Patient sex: F
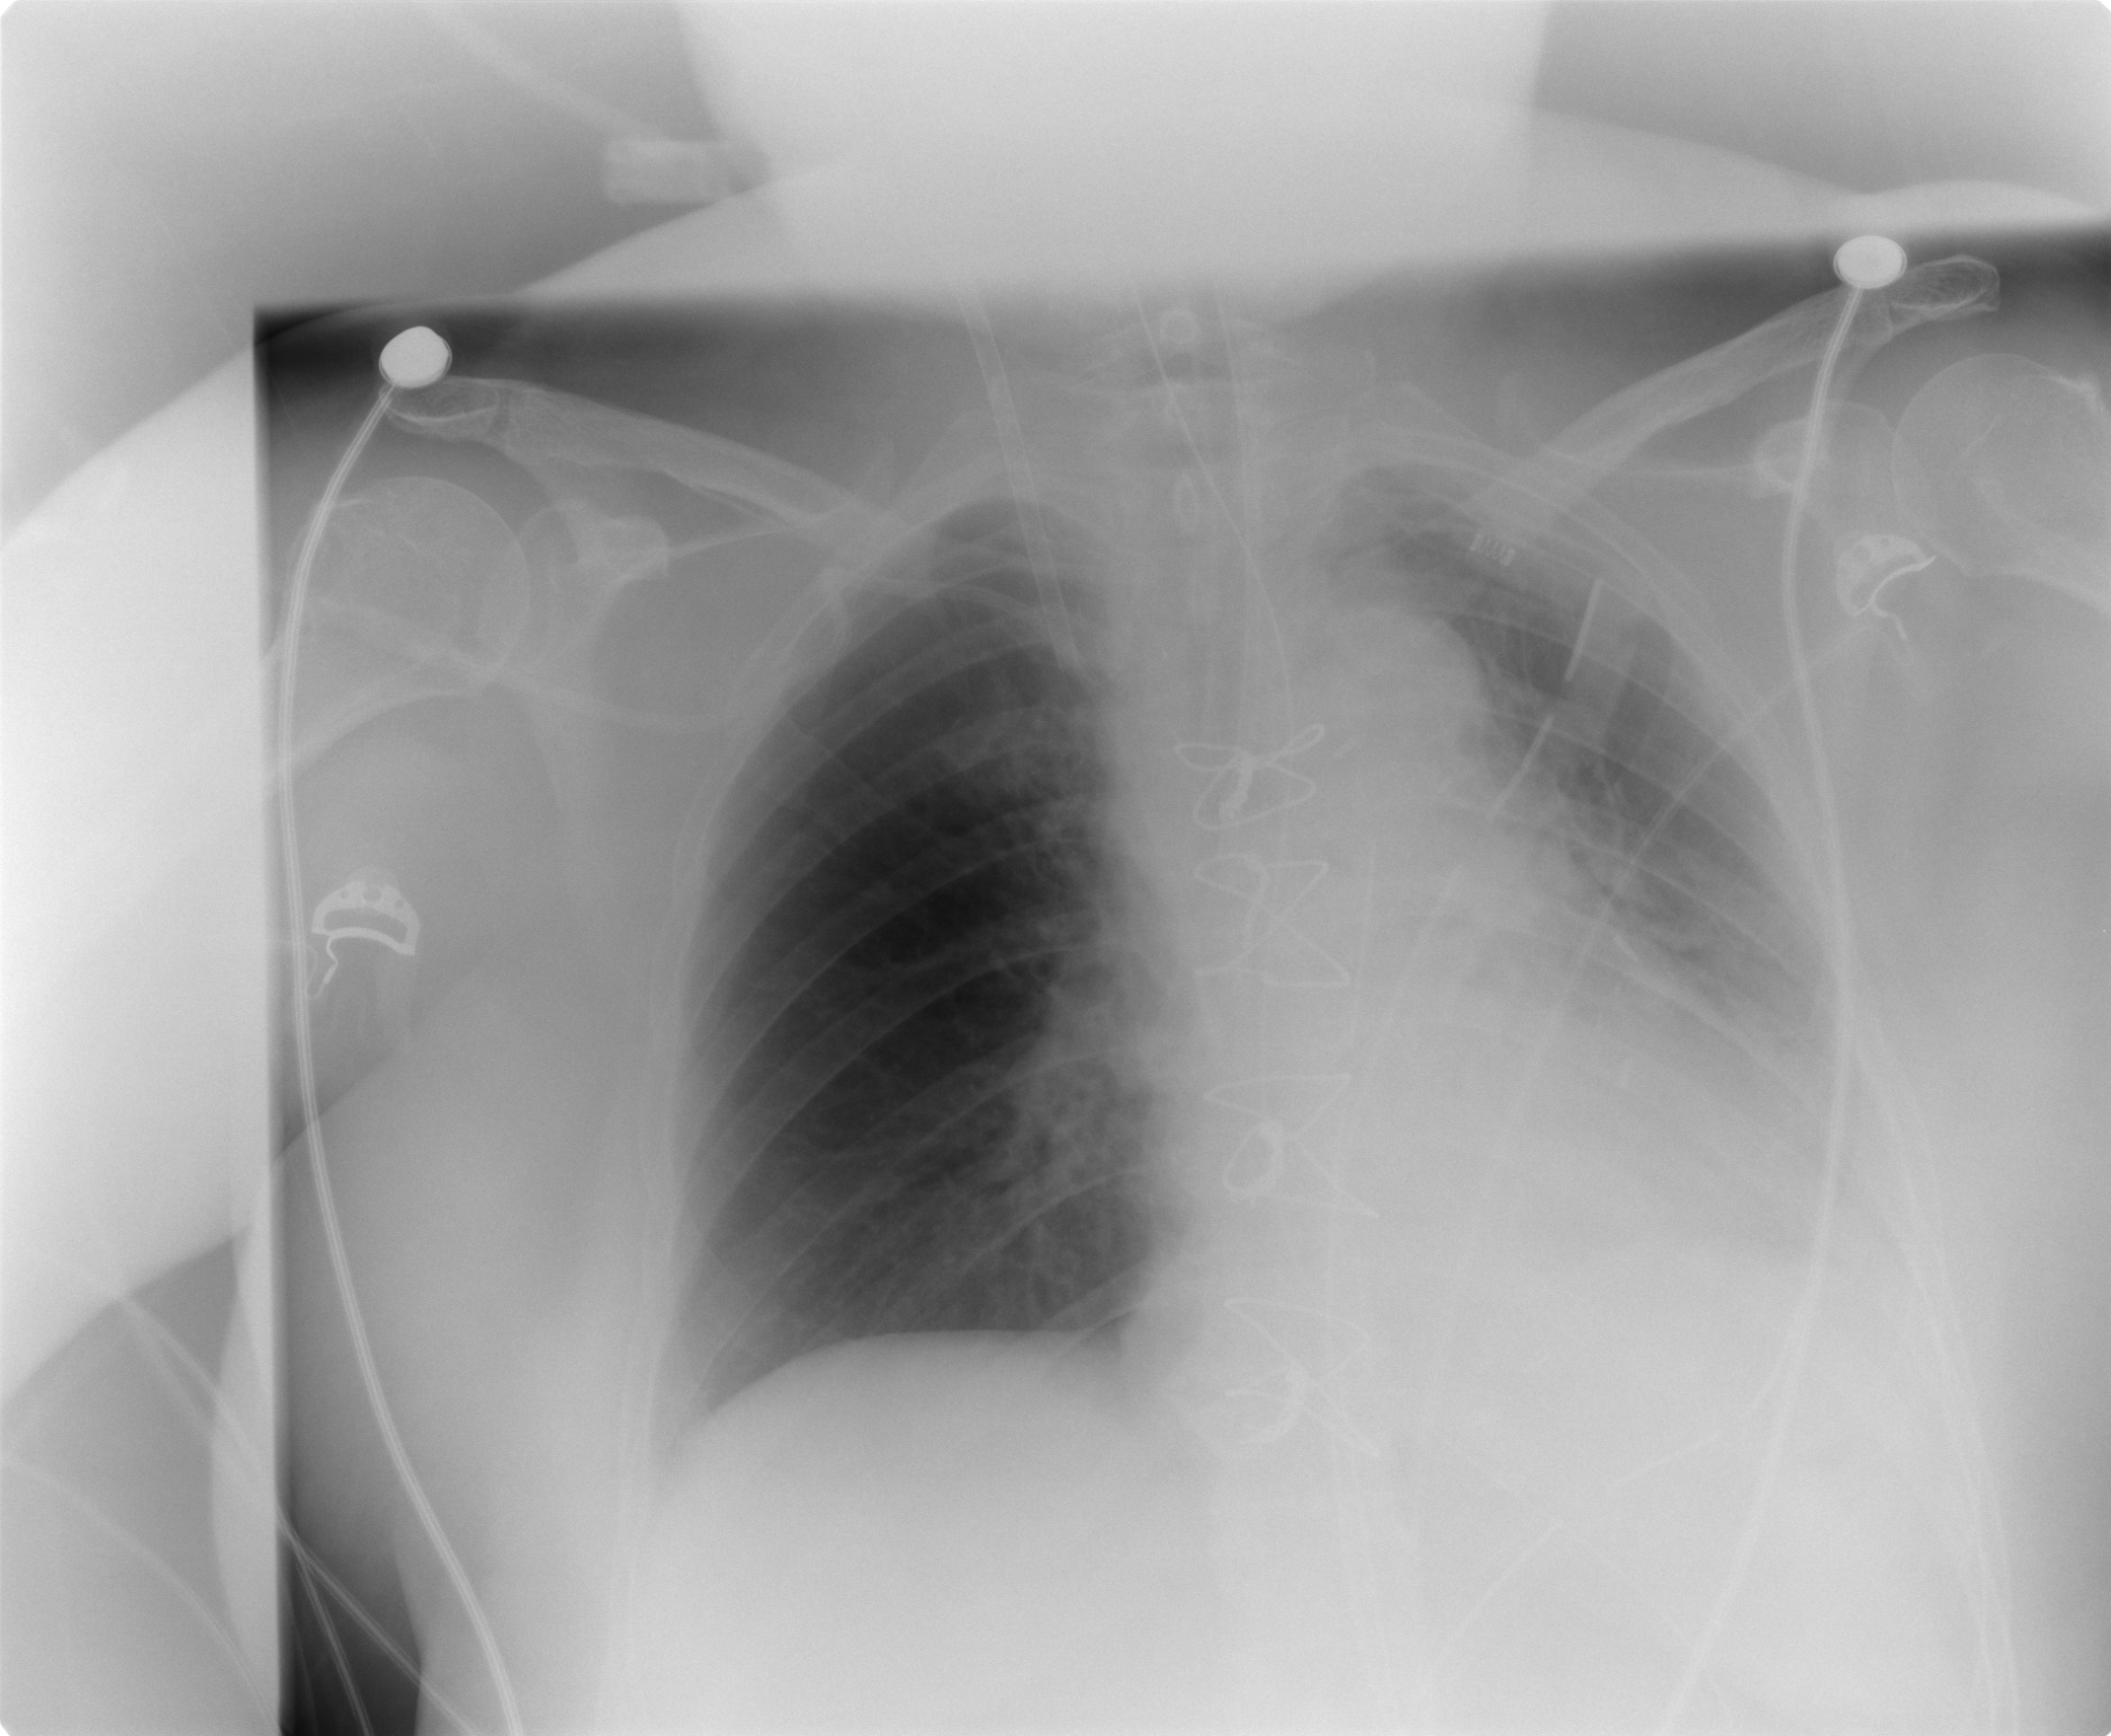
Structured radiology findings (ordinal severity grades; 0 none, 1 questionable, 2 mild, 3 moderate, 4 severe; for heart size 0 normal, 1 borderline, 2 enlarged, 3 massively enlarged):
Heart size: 0
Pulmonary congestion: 0
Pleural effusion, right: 0
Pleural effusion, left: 2
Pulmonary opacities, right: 0
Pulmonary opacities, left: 0
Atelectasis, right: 0
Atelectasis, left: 0